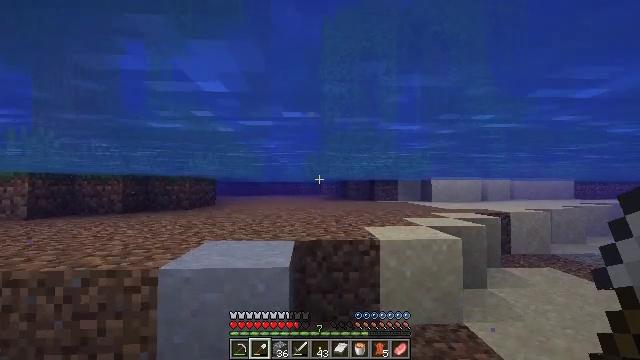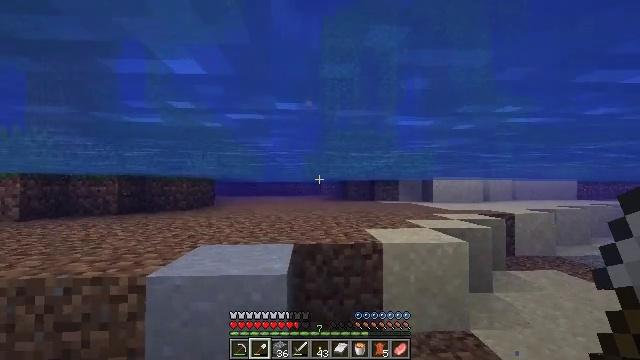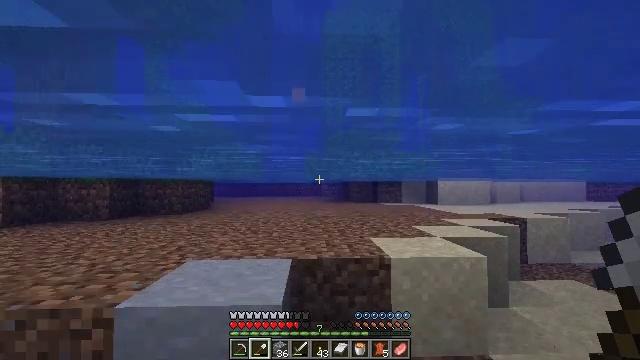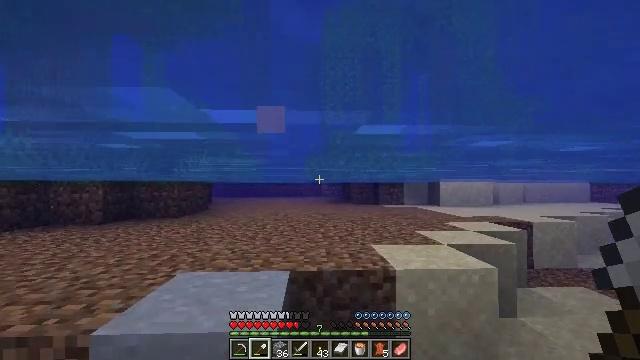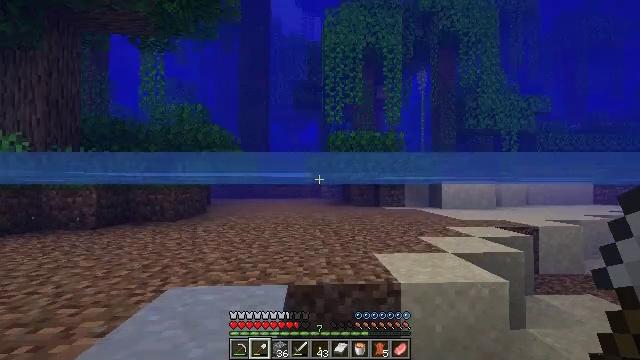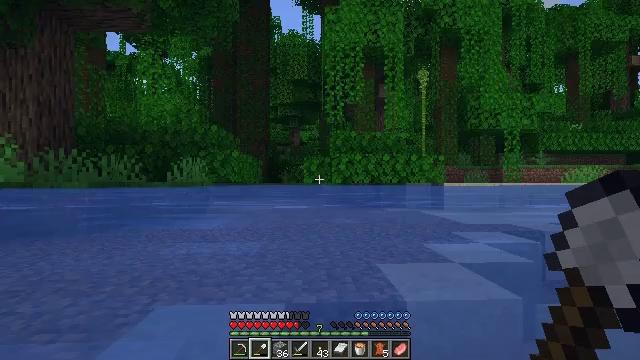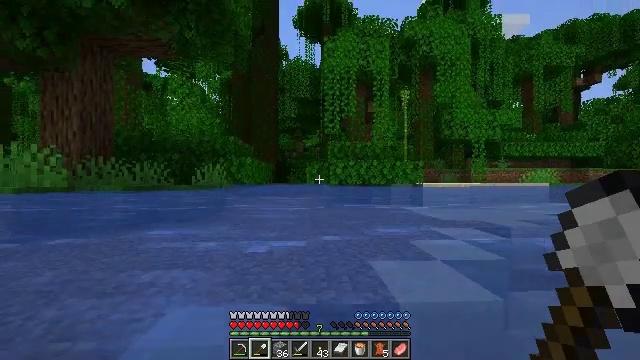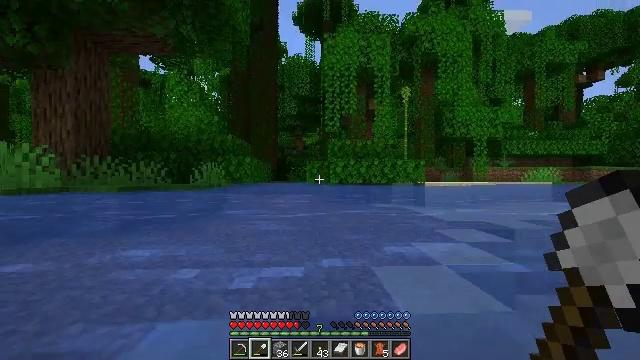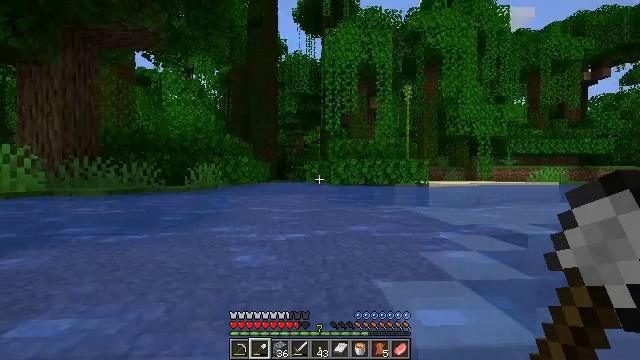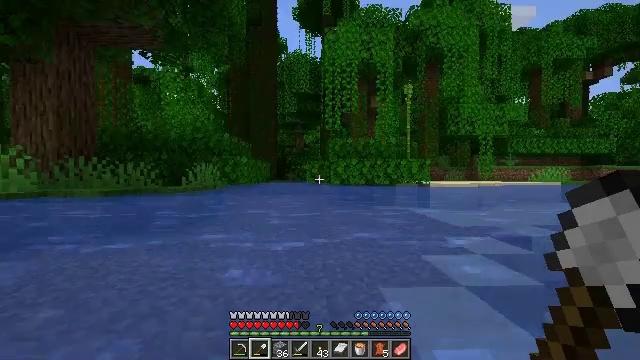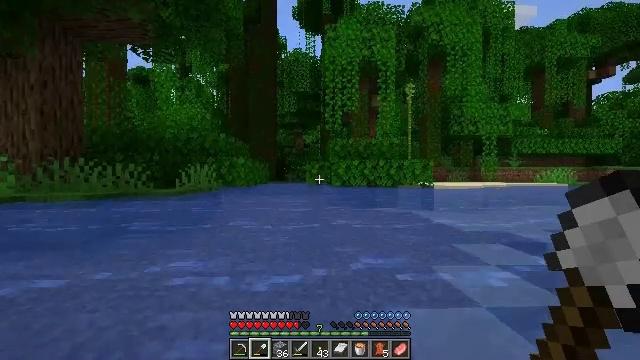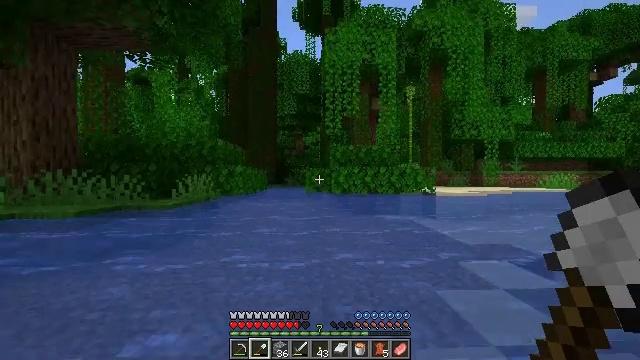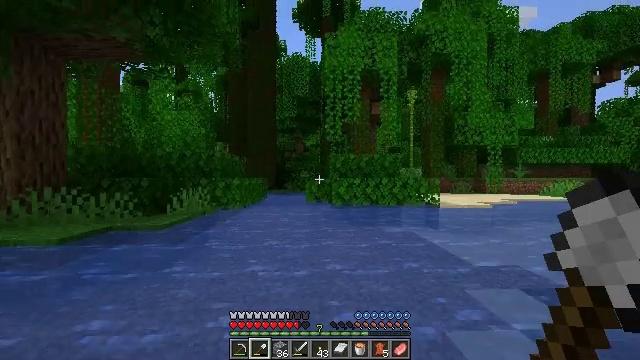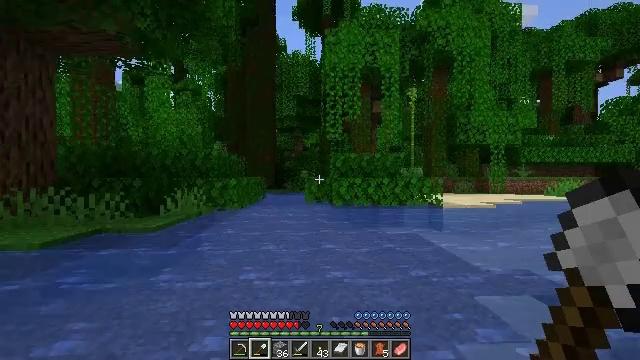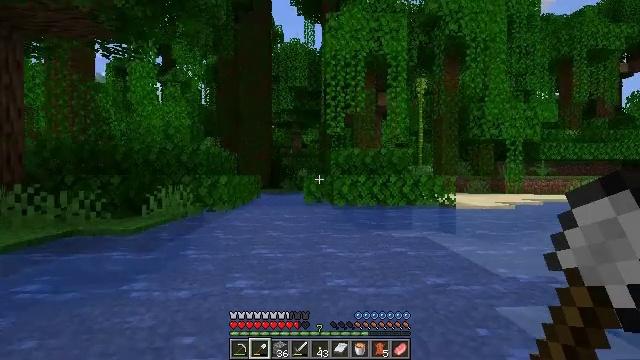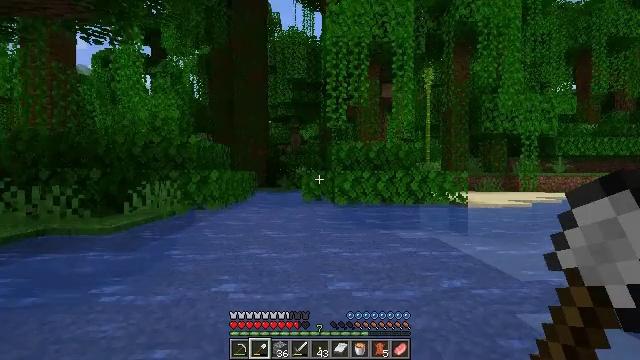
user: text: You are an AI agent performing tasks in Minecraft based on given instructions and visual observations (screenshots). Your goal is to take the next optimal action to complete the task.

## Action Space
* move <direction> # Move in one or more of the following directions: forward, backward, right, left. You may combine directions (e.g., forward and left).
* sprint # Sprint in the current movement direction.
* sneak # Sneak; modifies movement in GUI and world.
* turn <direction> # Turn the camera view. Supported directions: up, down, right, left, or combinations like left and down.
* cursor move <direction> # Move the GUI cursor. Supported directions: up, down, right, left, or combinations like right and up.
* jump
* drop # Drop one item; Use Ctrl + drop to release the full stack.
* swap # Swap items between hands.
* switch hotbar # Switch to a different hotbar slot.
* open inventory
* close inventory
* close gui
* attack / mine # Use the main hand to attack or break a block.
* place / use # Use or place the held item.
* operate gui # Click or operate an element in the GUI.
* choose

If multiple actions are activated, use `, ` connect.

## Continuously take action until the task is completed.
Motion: motion action
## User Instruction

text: Harvest bamboo from the farm.
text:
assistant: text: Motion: move forward, sprint, jump
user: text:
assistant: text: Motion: move forward, sprint, jump
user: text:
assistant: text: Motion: move forward, sprint, jump
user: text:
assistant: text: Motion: move forward, sprint, jump
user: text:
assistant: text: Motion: move forward, sprint, jump
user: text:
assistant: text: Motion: move forward, sprint
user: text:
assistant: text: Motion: move forward, sprint
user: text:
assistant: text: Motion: move forward, sprint
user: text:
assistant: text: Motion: move forward, sprint
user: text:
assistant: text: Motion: move forward, sprint
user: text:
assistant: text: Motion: move forward, sprint
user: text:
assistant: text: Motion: move forward, sprint
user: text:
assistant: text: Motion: move forward, sprint
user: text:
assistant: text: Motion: move forward, sprint
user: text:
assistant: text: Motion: move forward, sprint
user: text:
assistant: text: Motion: move forward, sprint, turn right and down
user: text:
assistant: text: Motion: move forward, sprint, turn right and down
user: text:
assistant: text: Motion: move forward, sprint, turn right and down
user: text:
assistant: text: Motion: move forward, sprint, turn right
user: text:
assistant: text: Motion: move forward, sprint, turn right
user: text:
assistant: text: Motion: move forward, sprint
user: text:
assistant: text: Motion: move forward, sprint
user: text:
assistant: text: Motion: move forward, sprint
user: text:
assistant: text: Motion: move forward, sprint
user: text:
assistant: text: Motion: move forward, sprint
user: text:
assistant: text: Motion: move forward, sprint
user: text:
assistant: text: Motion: move forward, sprint, turn right
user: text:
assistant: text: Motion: move forward, sprint, turn right
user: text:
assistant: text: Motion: move forward, sprint, turn right
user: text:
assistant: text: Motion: move forward, sprint, turn right